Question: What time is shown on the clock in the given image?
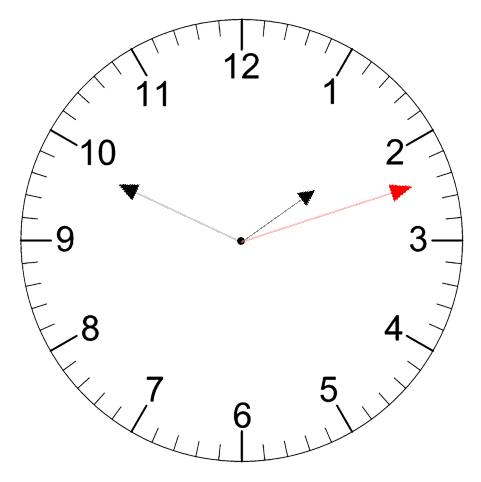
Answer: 01:49:12